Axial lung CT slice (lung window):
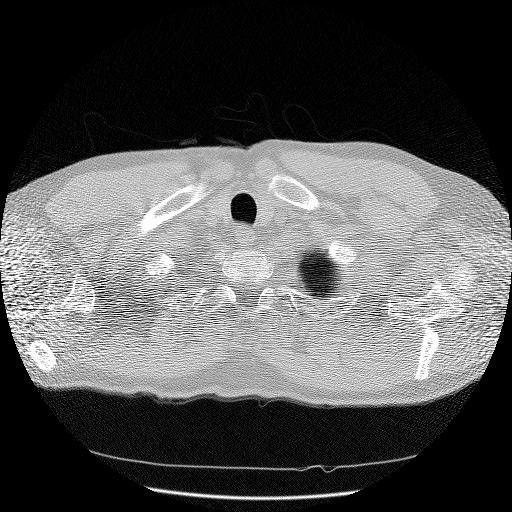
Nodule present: no